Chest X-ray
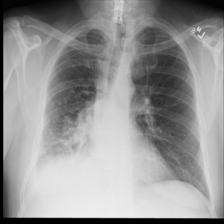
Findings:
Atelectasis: negative
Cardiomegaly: negative
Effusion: negative
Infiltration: positive
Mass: negative
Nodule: positive
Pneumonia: negative
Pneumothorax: negative
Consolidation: negative
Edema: negative
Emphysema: negative
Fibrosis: negative
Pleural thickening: negative
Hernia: negative